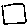
Label: square